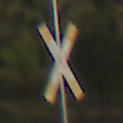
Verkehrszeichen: Andreaskreuz
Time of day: SunriseSunset
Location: Outdoor (Suburban)
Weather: PartlyCloudy
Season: NotSpecified
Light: Natural